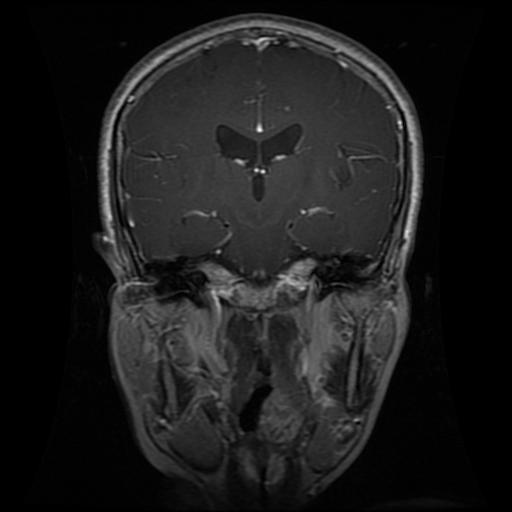
Label: glioma